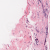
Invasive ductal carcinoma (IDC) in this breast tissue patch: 0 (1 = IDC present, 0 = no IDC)